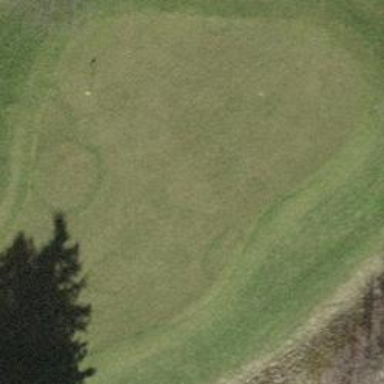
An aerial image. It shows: Picturesque green golfing area with grass land use.